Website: macys
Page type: customer-info-address
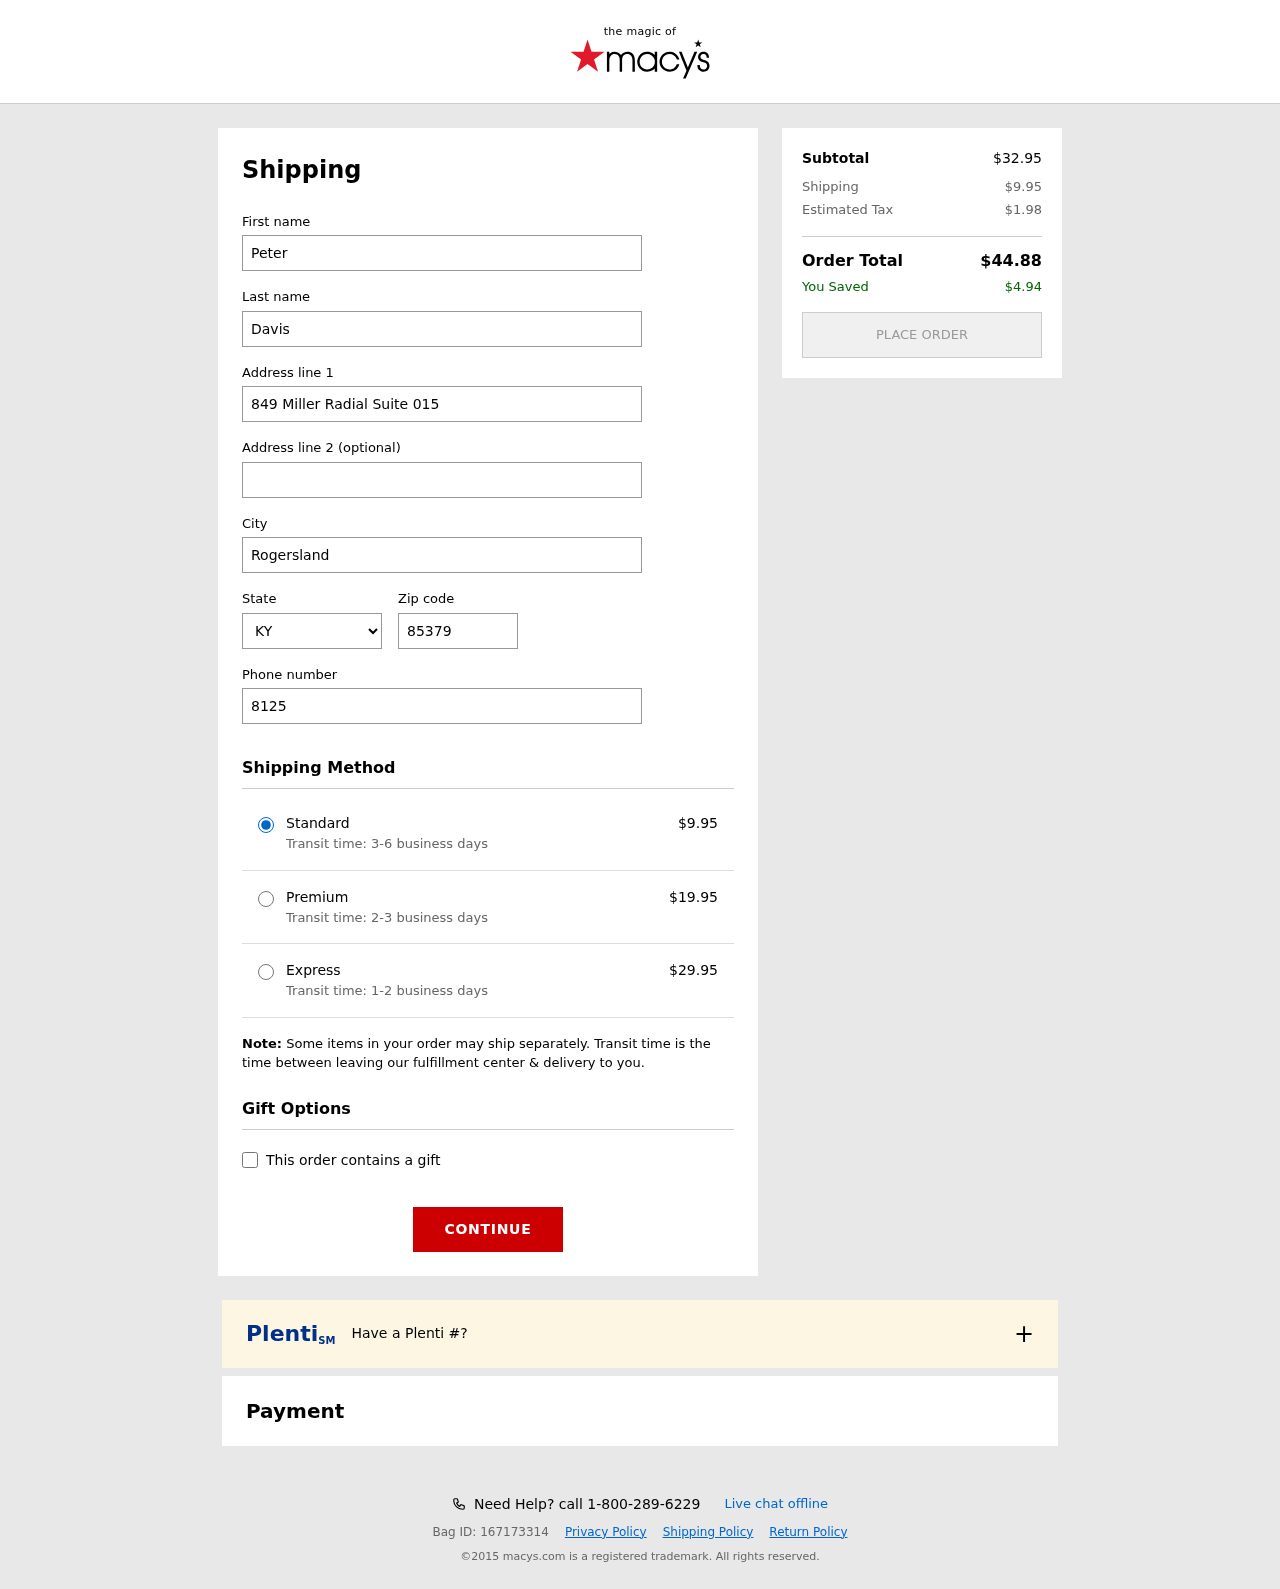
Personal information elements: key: PII_CITY
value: Rogersland
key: PII_FIRSTNAME
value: Peter
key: PII_LASTNAME
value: Davis
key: PII_PHONE
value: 8125178929
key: PII_POSTCODE
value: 85379
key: PII_STATE_ABBR
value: KY
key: PII_STREET
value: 849 Miller Radial Suite 015
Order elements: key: ORDER_SHIPPING_COST
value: $9.95
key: ORDER_SHIPPING_COST_PREMIUM
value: $19.95
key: ORDER_SHIPPING_COST_EXPRESS
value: $29.95
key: ORDER_SUBTOTAL
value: $32.95
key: ORDER_TAX
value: $1.98
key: ORDER_TOTAL
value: $44.88
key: ORDER_SAVINGS
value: $4.94